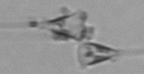
Label: Asterionellopsis_glacialis